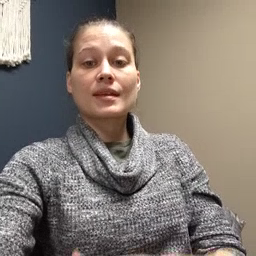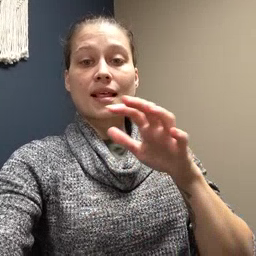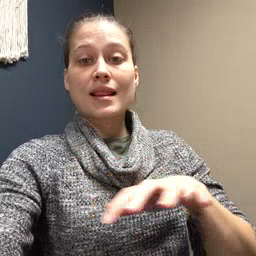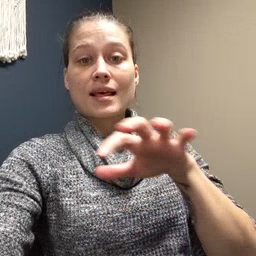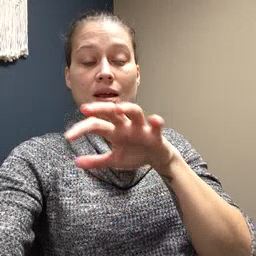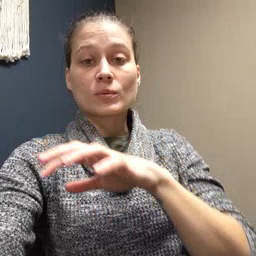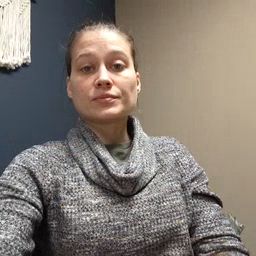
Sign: cloud